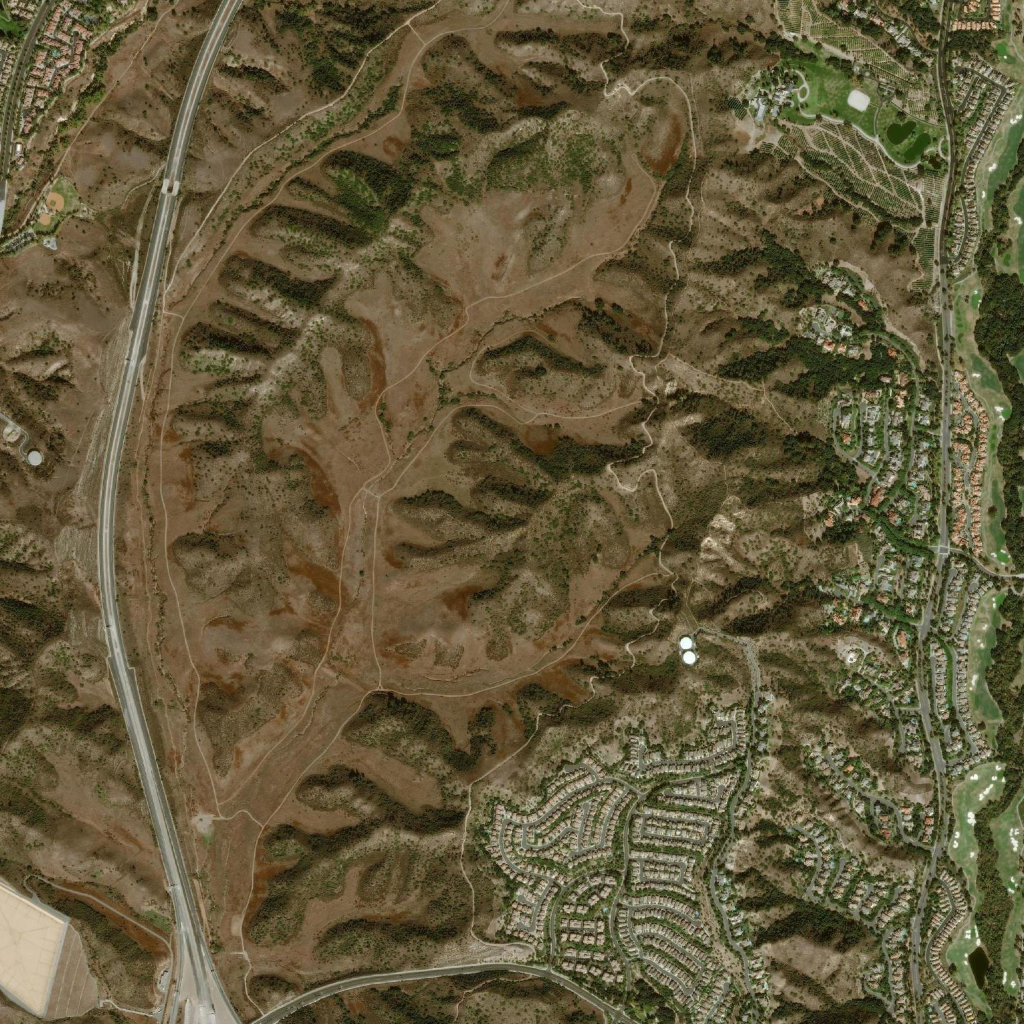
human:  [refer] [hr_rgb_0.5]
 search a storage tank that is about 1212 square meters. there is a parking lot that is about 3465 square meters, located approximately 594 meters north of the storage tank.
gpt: <box>[[2, 43, 4, 45, 0]]</box>

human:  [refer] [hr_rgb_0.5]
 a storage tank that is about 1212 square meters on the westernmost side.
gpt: <box>[[2, 43, 4, 45, 0]]</box>